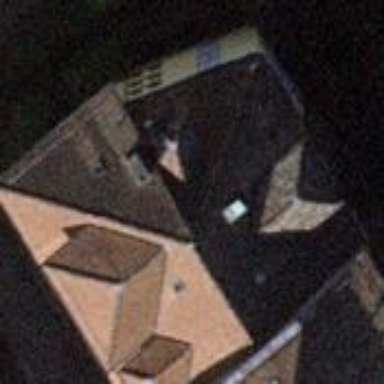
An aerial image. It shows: Building with hipped roof shape.